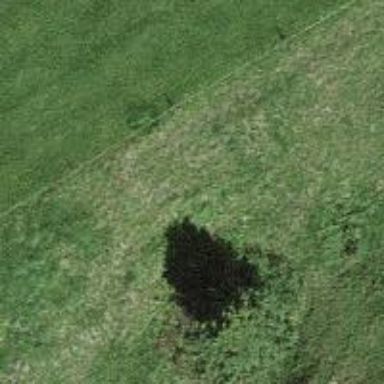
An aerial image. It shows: Sinkhole in natural setting.